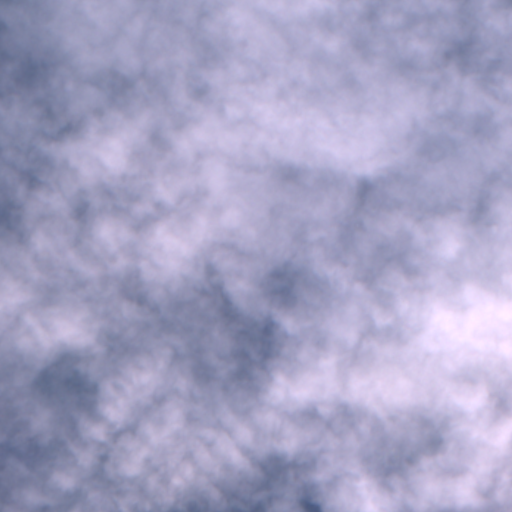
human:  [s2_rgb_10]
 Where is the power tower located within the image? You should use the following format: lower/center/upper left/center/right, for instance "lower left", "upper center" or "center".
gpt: The power tower is located in the lower right of the image.
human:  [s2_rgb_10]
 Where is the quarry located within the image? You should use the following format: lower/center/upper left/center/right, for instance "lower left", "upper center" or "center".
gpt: The quarry is located in the upper right of the image.
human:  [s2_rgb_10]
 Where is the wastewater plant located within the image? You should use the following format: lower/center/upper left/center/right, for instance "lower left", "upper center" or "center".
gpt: The wastewater plant is located in the upper right of the image.
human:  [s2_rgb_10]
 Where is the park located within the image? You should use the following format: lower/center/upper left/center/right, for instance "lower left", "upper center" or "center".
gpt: There is no park in the image.